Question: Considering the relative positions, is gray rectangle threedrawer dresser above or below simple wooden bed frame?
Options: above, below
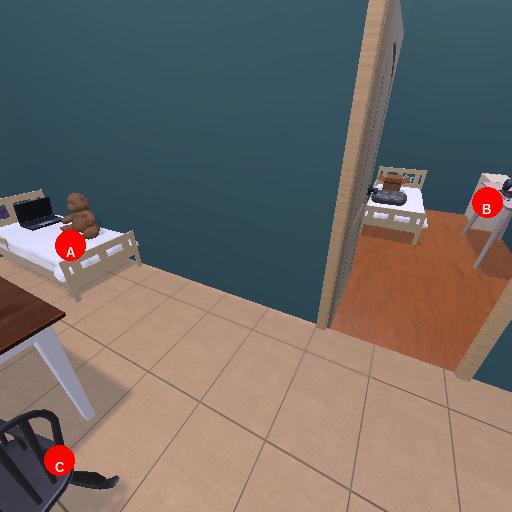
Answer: above